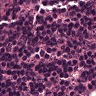
Metastatic tissue present: no